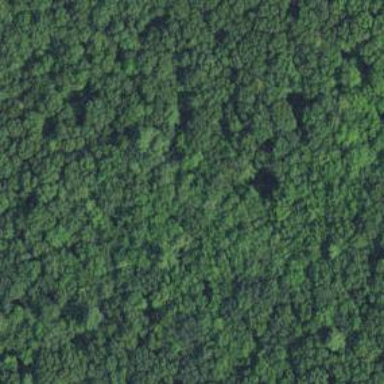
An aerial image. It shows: Mixed woodland area with various types of leaves.